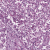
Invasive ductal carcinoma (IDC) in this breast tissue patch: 1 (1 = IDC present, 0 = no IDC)